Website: macys
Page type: billing-address
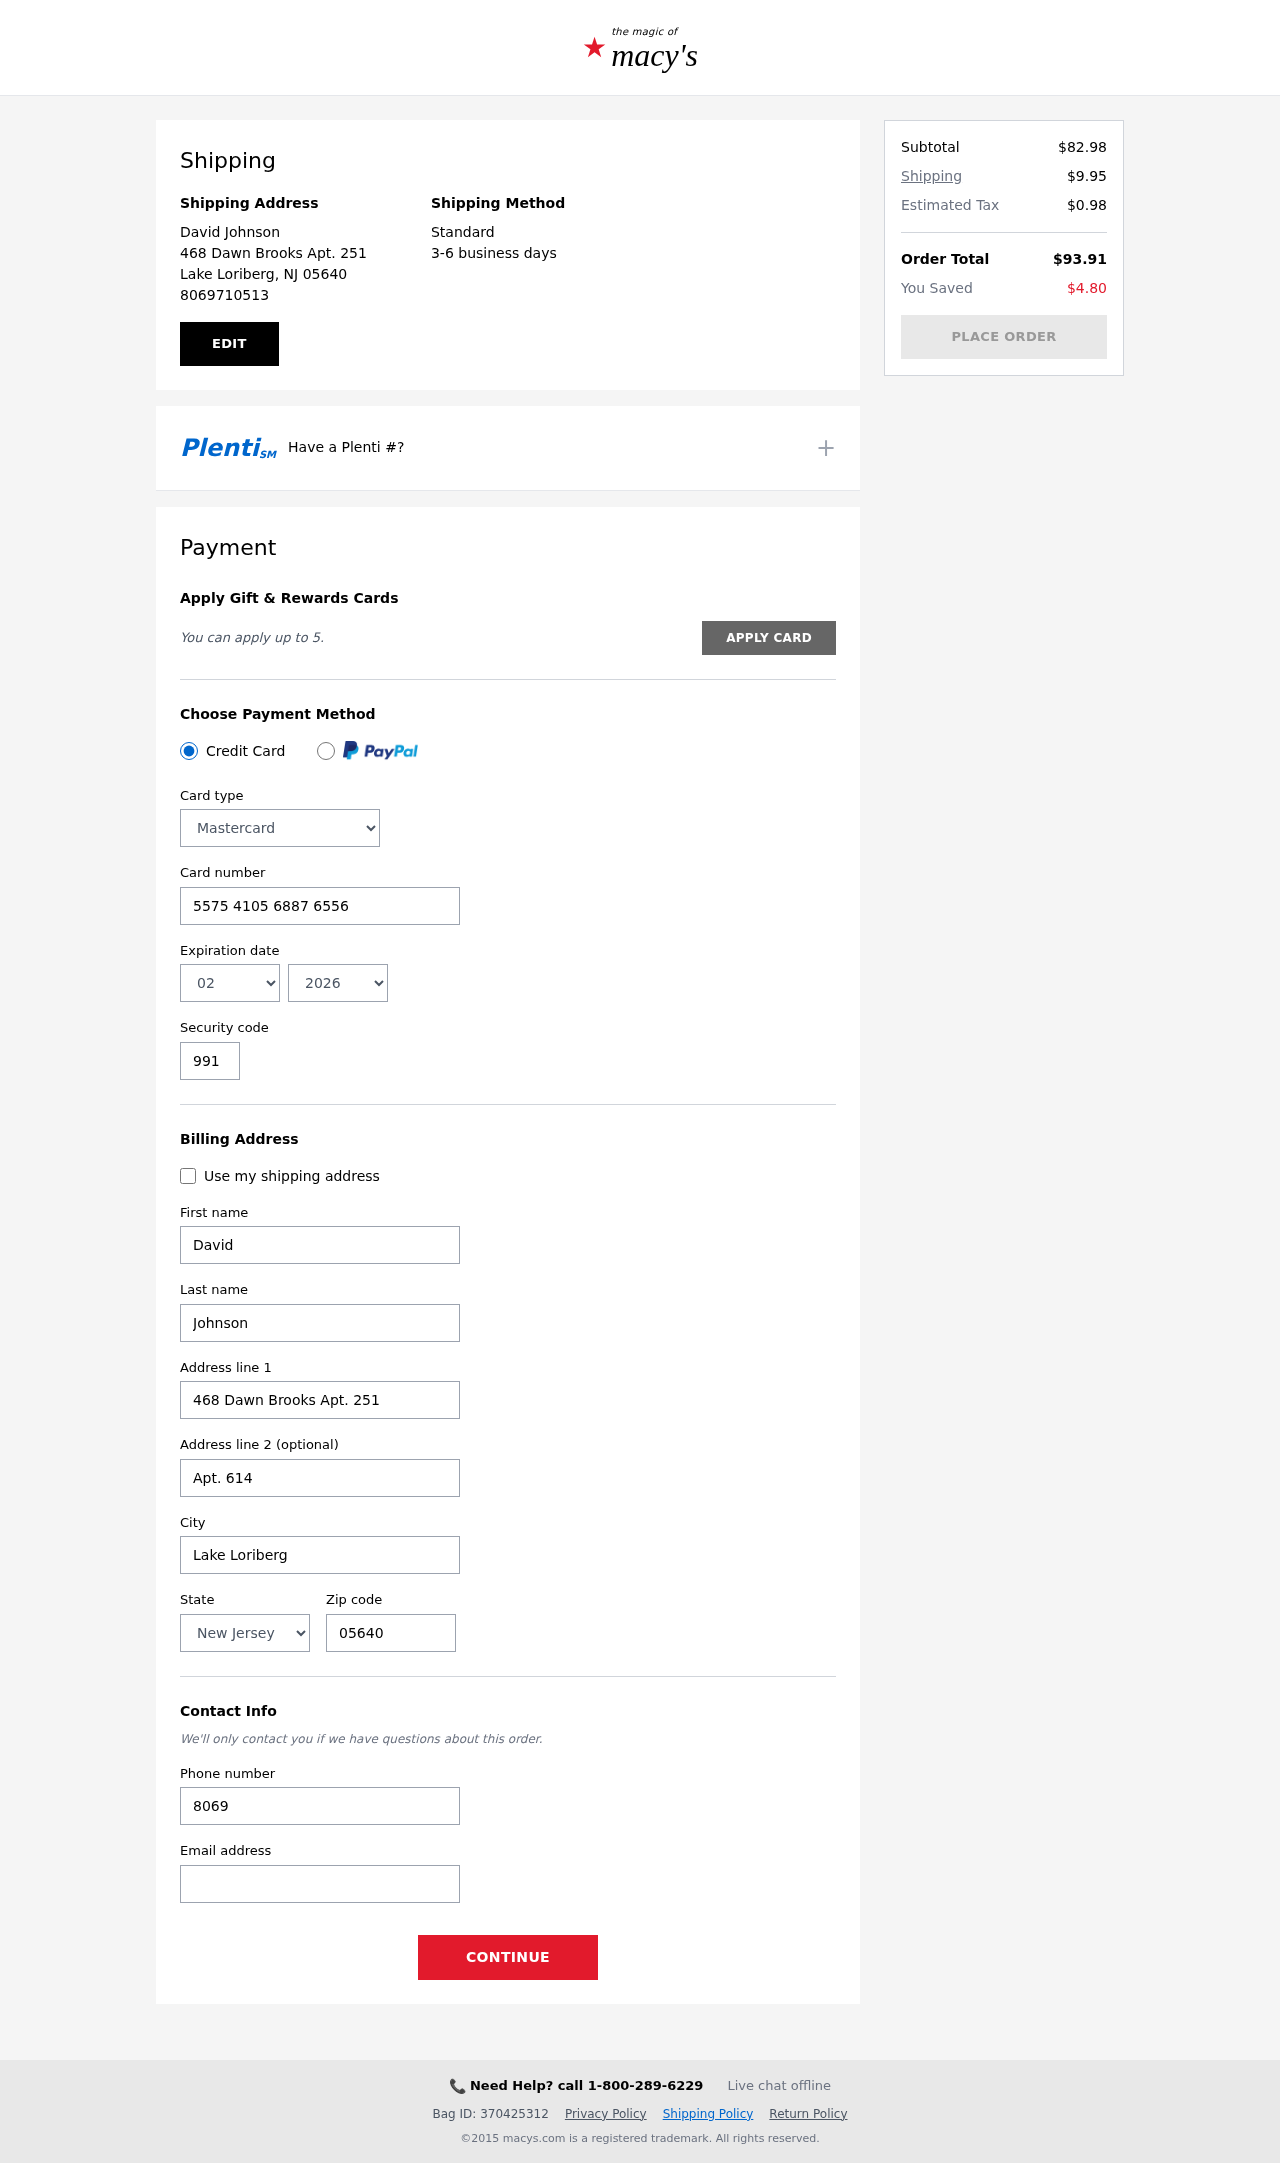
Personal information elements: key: PII_CARD_CVV
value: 991
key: PII_CARD_EXPIRY_MONTH
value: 02
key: PII_CARD_EXPIRY_YEAR
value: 26
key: PII_CARD_NUMBER
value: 5575 4105 6887 6556
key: PII_CARD_TYPE
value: Mastercard
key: PII_CITY
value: Lake Loriberg
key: PII_CITY_STATE_ZIP
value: Lake Loriberg, NJ 05640
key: PII_EMAIL
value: david.johnson@gmail.com
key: PII_FIRSTNAME
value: David
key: PII_FULLNAME
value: David Johnson
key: PII_LASTNAME
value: Johnson
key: PII_PHONE
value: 8069710513
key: PII_POSTCODE
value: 05640
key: PII_STATE
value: New Jersey
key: PII_STREET
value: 468 Dawn Brooks Apt. 251
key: PII_STREET2
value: Apt. 614
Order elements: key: ORDER_SUBTOTAL
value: $82.98
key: ORDER_SHIPPING_COST
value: $9.95
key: ORDER_TAX
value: $0.98
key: ORDER_TOTAL
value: $93.91
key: ORDER_SAVINGS
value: $4.80